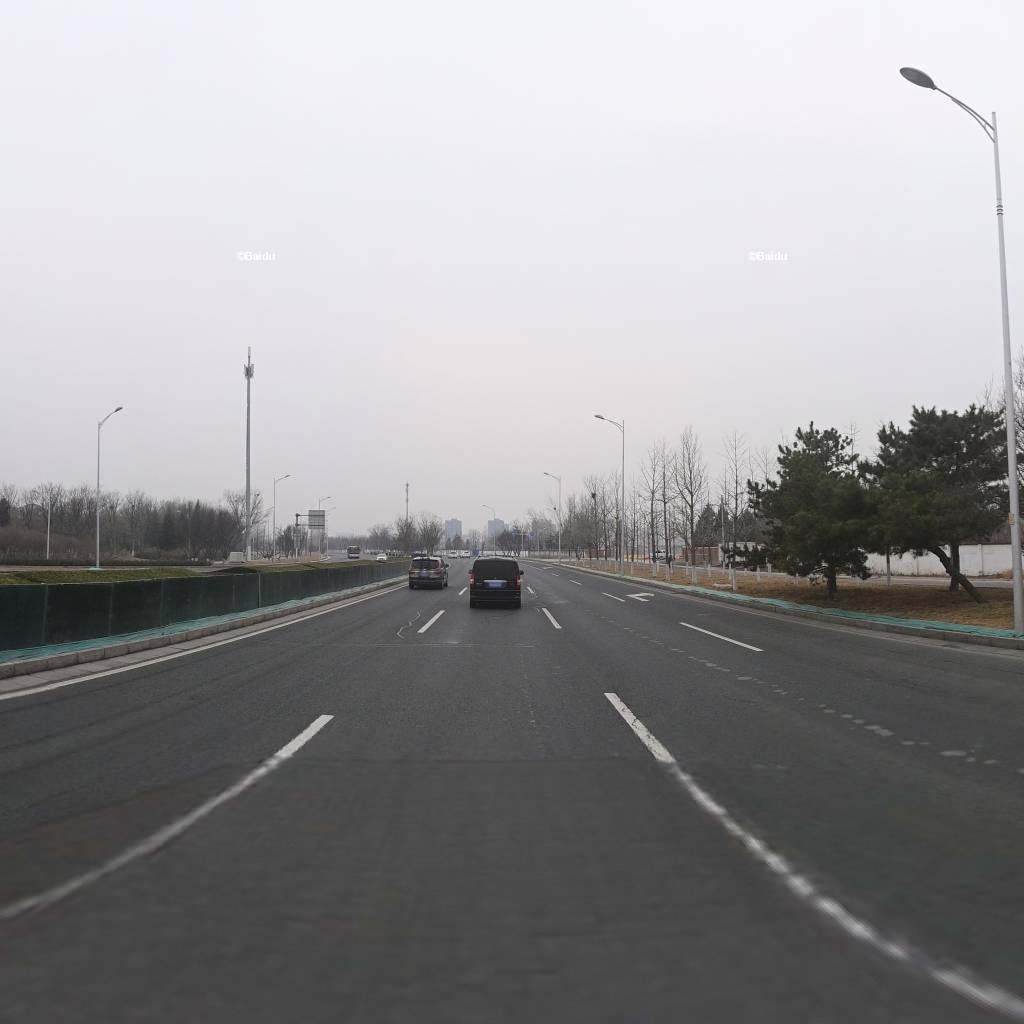
Region: Haidian
Road damage annotations: longitudinal patch, longitudinal crack